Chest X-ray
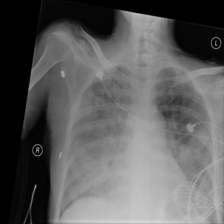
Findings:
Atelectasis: negative
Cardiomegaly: negative
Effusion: negative
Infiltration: positive
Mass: negative
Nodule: negative
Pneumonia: negative
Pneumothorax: negative
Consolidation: negative
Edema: negative
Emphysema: negative
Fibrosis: negative
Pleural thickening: negative
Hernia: negative